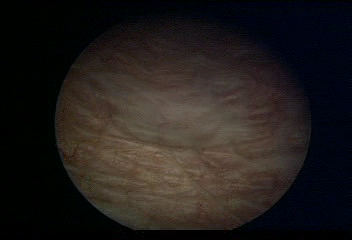
Modality: WLC
Class: Normal mucosa
Bladder cancer association: No